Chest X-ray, PA view. Patient: 33 years old, sex M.
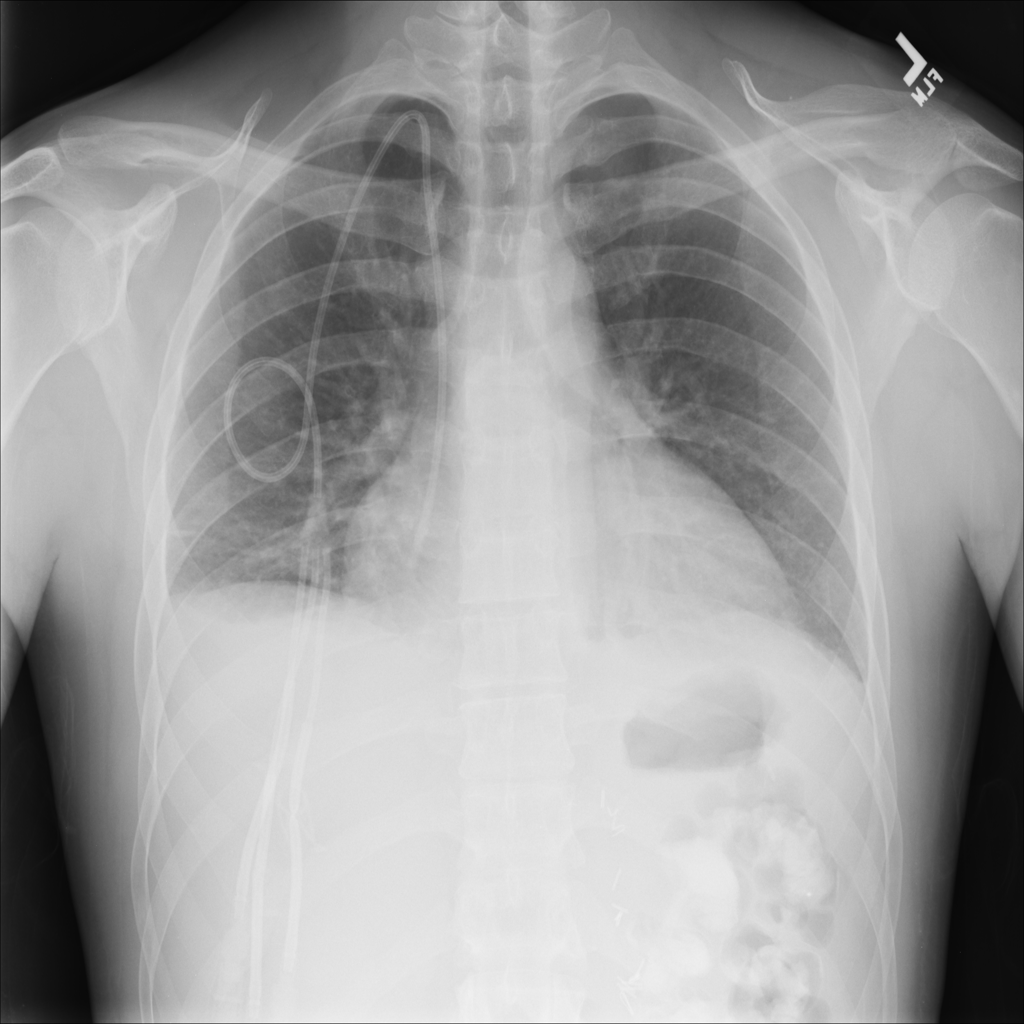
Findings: Effusion